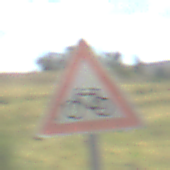
Verkehrszeichen: RadverkehrRechts
Umgebung: Outdoor, Nature
Tageszeit: Midday
Wetter: PartlyCloudy
Licht: Natural
Jahreszeit: Autumn
Kontrast: HighContrast